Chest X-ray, PA view. Patient: 63 years old, sex M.
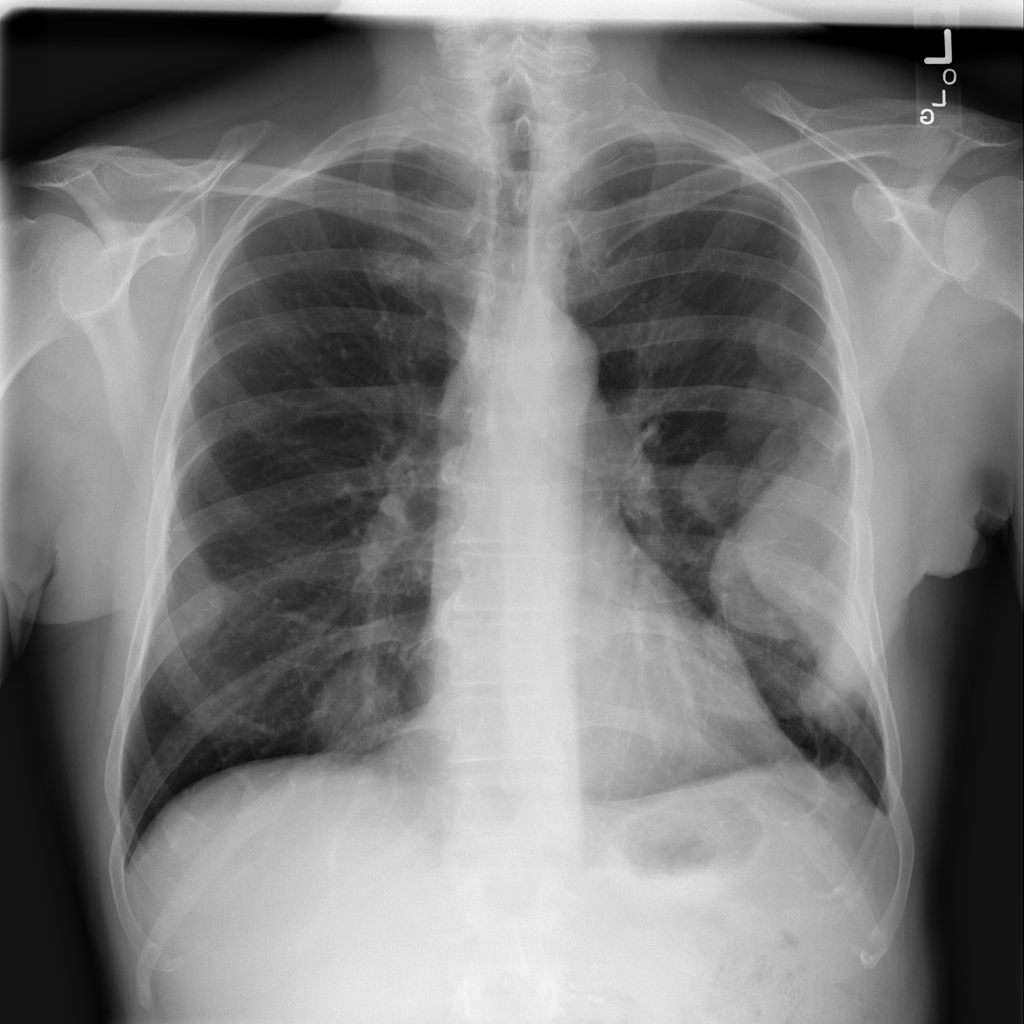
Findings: Mass